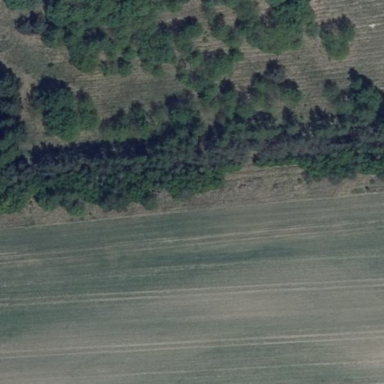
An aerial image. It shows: Forest area.